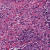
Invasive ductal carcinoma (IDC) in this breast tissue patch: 1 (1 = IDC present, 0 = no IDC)